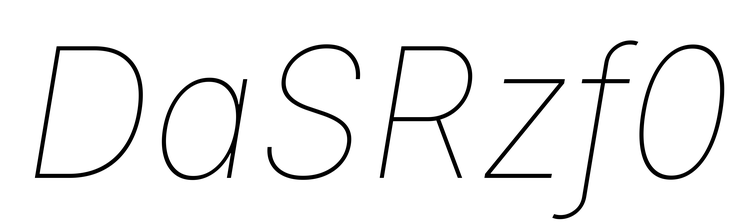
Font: Inter-Italic_Thin_Italic